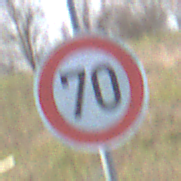
Verkehrszeichen: Geschwindigkeit70
Umgebung: Outdoor, Nature
Tageszeit: MorningAfternoon
Wetter: PartlyCloudy
Licht: Natural
Jahreszeit: NotSpecified
Kontrast: HighContrast